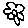
Label: flower